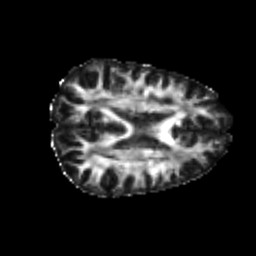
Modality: FA
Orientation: axial
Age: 24
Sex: female
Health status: healthy
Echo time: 0.074 s